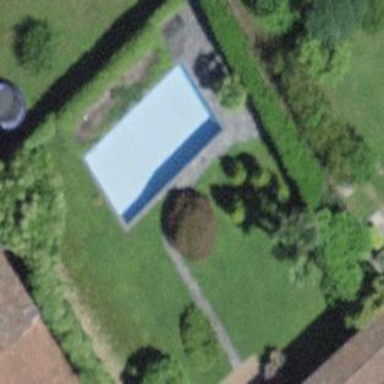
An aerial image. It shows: Swimming pool located in leisure land.